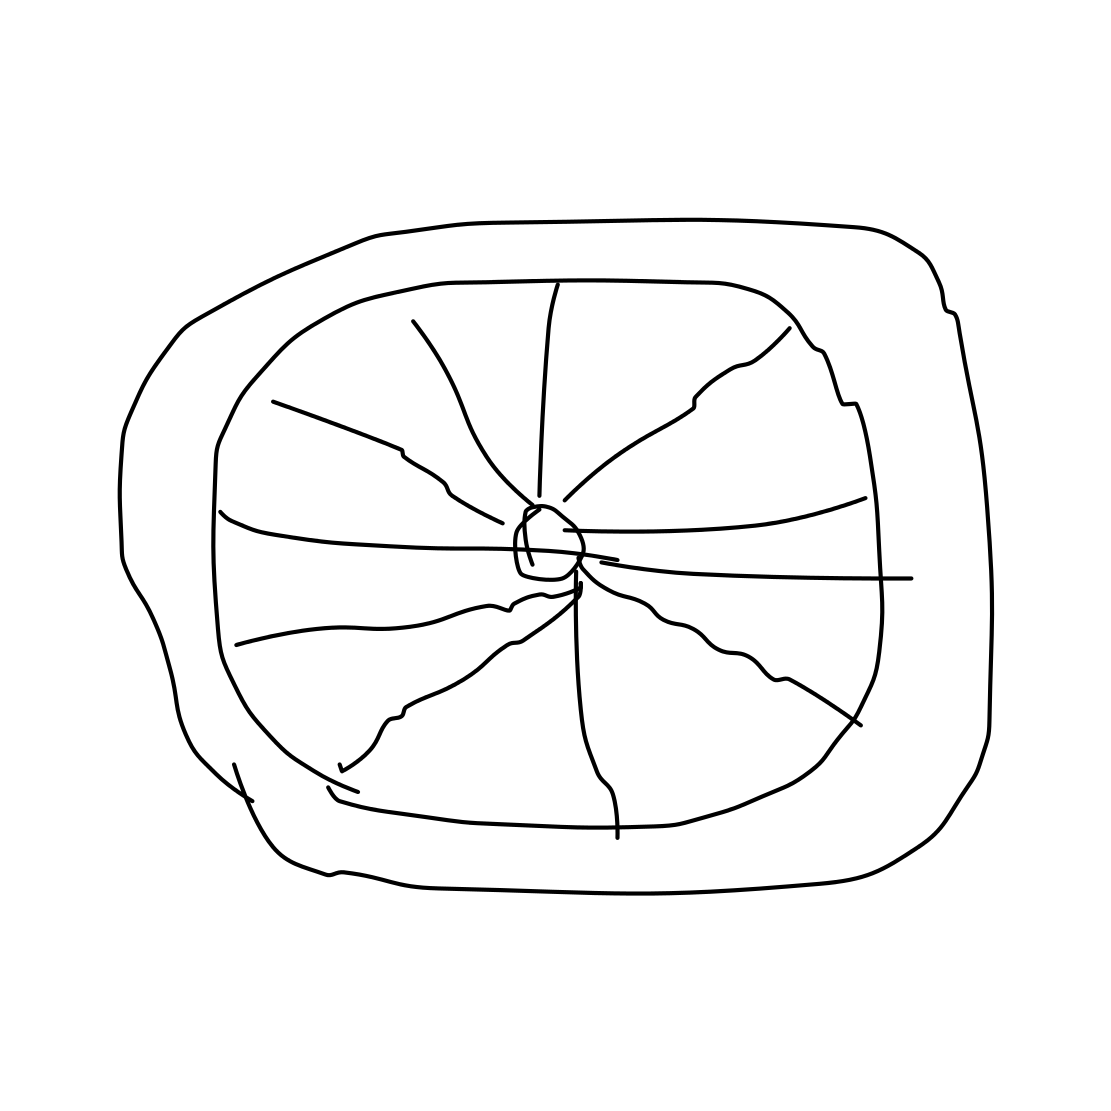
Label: tire